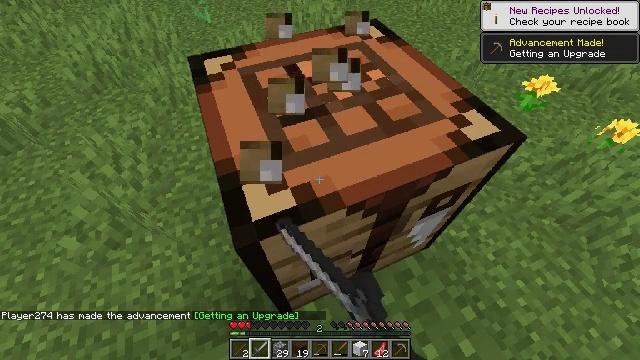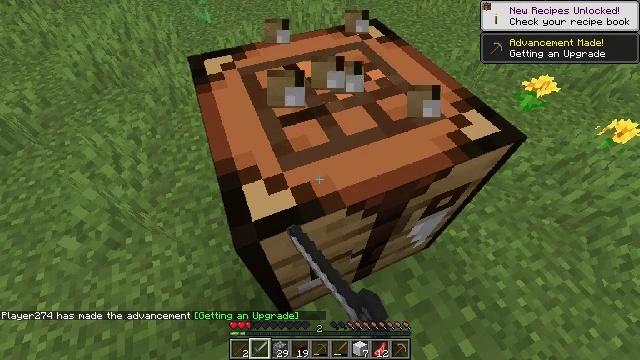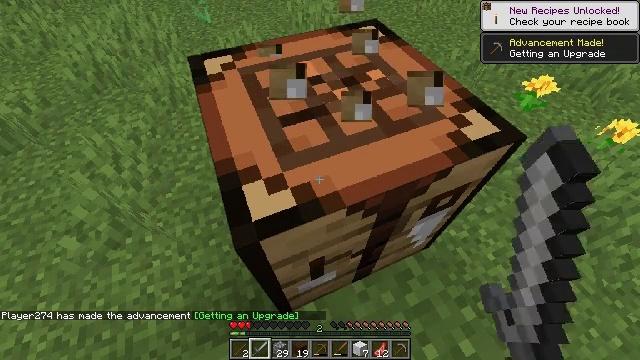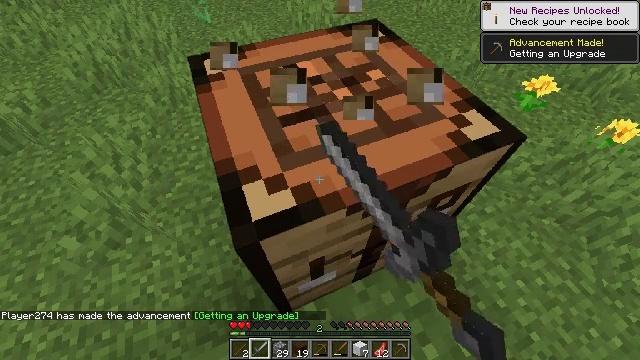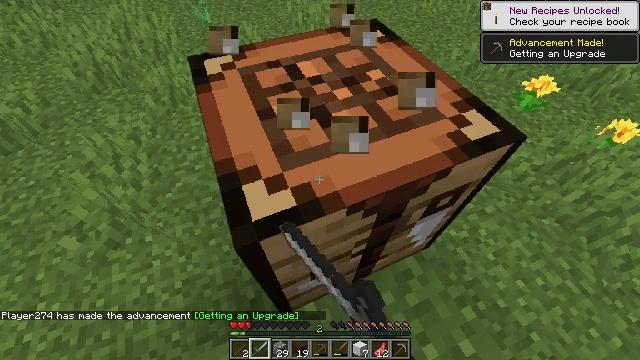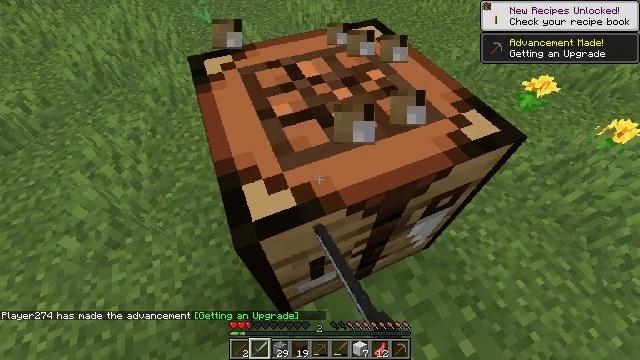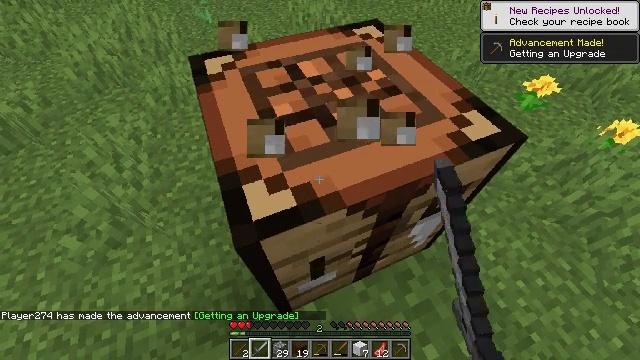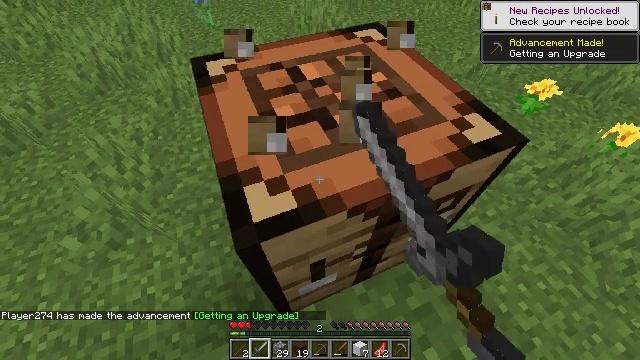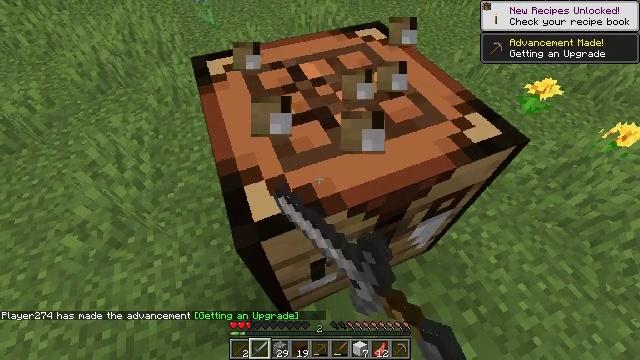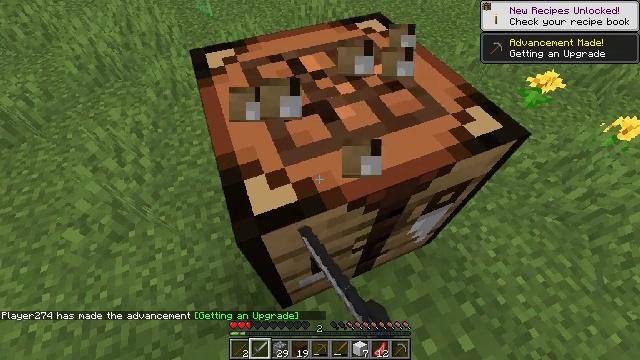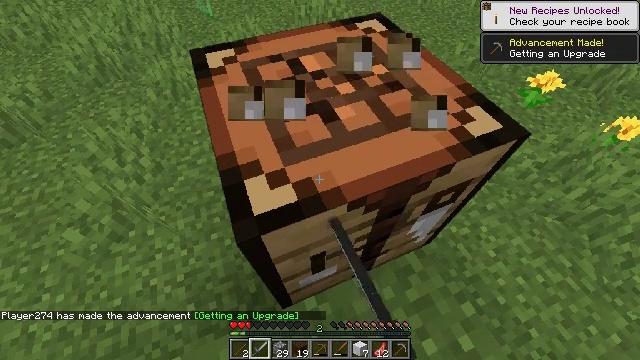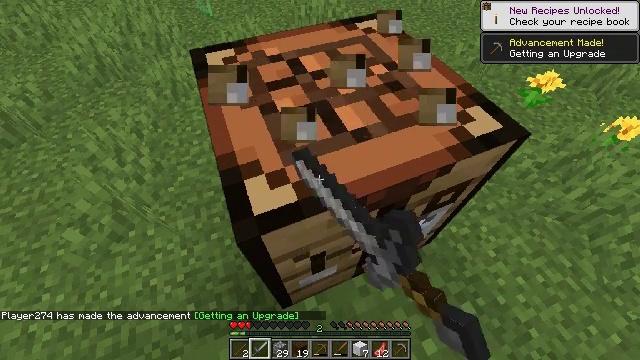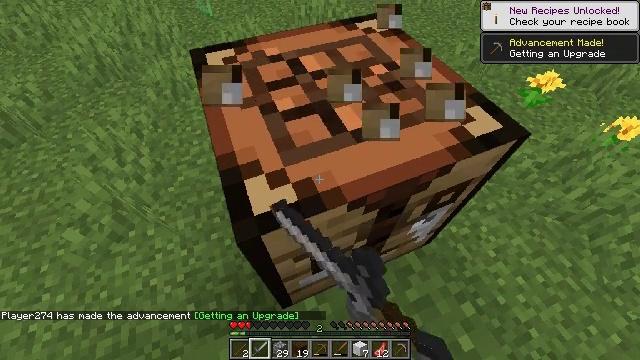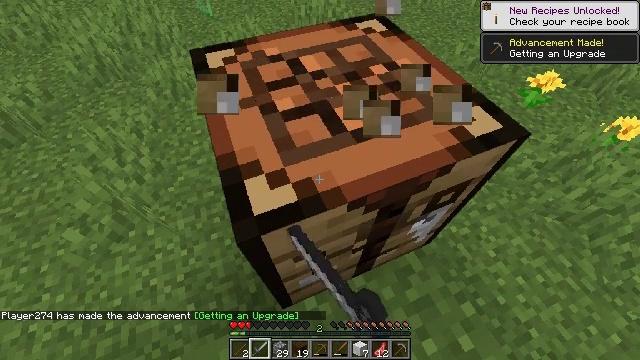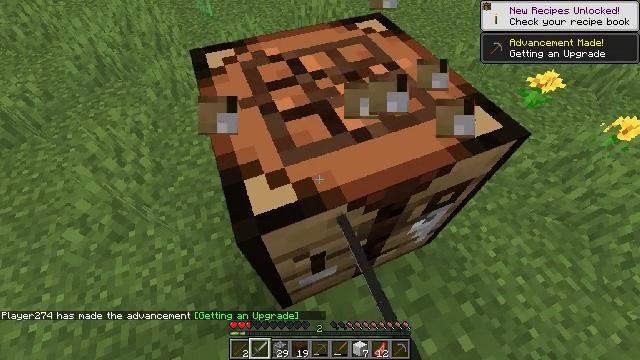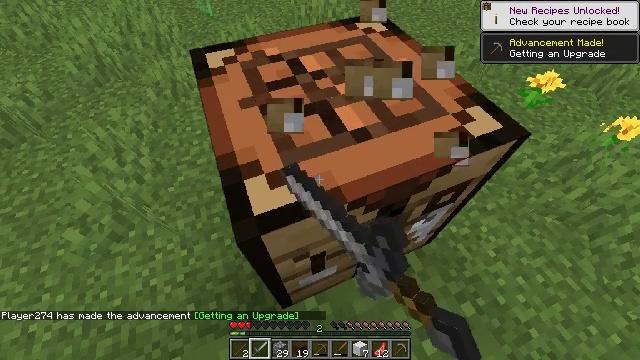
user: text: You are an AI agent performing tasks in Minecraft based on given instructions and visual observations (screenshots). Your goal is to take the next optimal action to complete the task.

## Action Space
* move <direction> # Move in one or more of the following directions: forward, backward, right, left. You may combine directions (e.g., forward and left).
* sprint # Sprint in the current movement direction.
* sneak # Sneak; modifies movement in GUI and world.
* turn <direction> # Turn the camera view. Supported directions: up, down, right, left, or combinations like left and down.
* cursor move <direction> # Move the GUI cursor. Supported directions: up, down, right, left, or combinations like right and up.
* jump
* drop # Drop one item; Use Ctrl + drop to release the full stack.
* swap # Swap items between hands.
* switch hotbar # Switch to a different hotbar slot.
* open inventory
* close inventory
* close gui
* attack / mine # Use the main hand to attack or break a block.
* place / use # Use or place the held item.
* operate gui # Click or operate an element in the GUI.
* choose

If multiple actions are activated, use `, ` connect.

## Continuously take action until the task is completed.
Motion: motion action
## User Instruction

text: Attack the crafting table to break it.
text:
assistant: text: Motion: attack / mine
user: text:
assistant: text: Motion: attack / mine
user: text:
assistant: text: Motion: attack / mine
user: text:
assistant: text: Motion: attack / mine
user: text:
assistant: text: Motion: attack / mine
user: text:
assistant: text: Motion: attack / mine
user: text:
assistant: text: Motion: attack / mine
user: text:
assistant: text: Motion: attack / mine
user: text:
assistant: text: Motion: turn down, attack / mine
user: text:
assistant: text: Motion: attack / mine
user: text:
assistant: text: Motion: attack / mine
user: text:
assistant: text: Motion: attack / mine
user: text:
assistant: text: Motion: attack / mine
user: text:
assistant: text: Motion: attack / mine
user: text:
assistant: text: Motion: attack / mine
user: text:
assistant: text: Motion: attack / mine
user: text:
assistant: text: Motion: attack / mine
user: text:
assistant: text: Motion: attack / mine
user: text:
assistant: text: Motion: attack / mine
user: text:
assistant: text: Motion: attack / mine
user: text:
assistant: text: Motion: attack / mine
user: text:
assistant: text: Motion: attack / mine
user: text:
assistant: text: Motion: attack / mine
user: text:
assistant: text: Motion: attack / mine
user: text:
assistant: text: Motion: attack / mine
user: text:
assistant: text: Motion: attack / mine
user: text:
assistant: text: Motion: attack / mine
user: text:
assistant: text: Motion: attack / mine
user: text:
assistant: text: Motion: attack / mine
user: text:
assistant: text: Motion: attack / mine